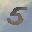
Label: 5